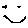
Label: smiley face